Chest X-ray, PA view. Patient: 51 years old, sex M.
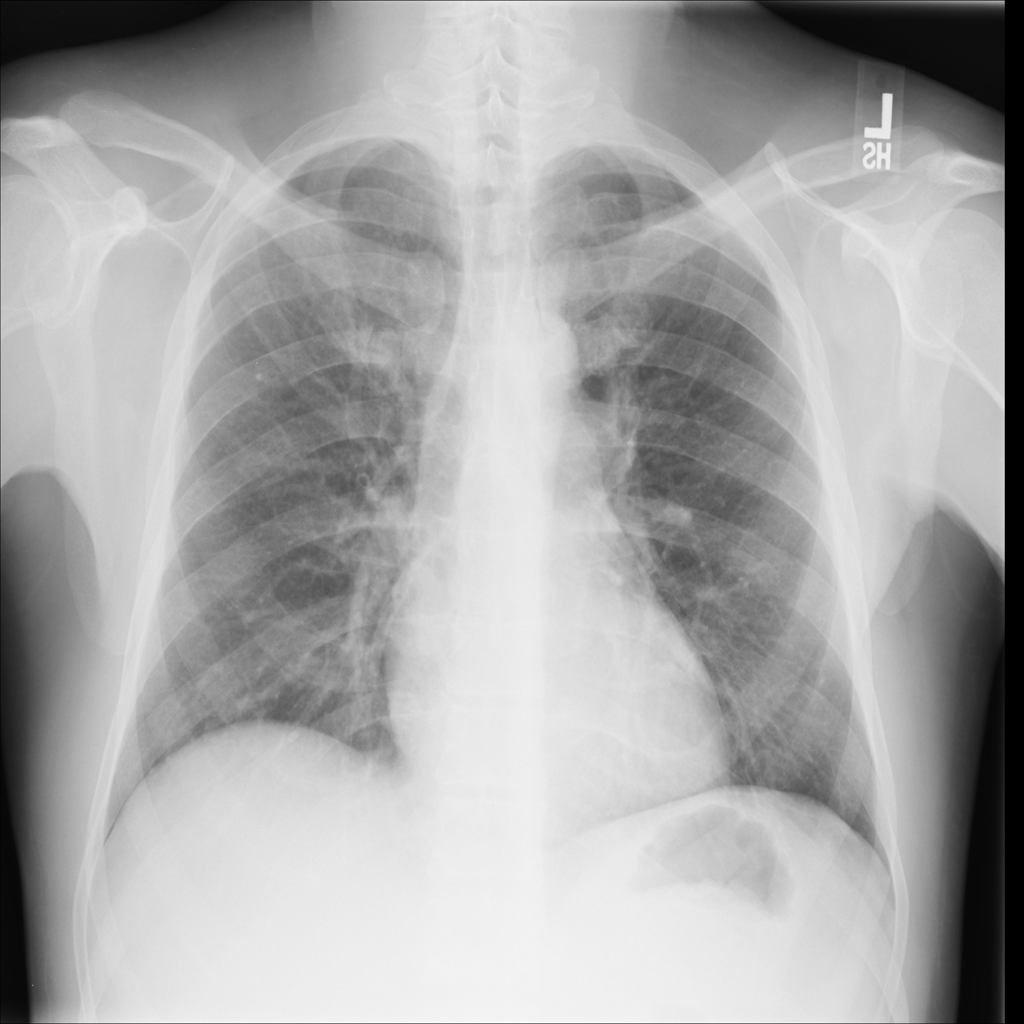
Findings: No Finding